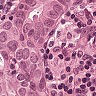
Metastatic tissue present: yes